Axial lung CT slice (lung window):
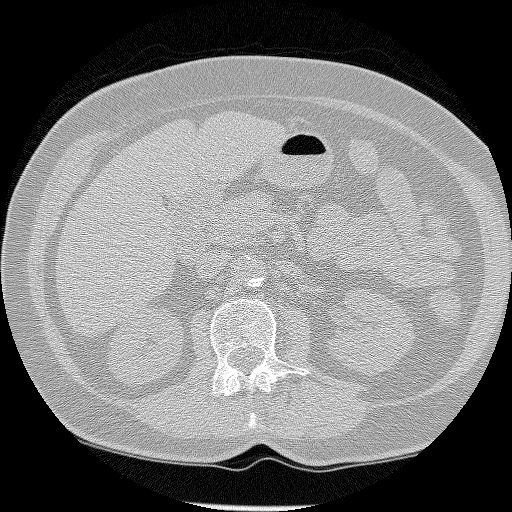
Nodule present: no